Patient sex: M
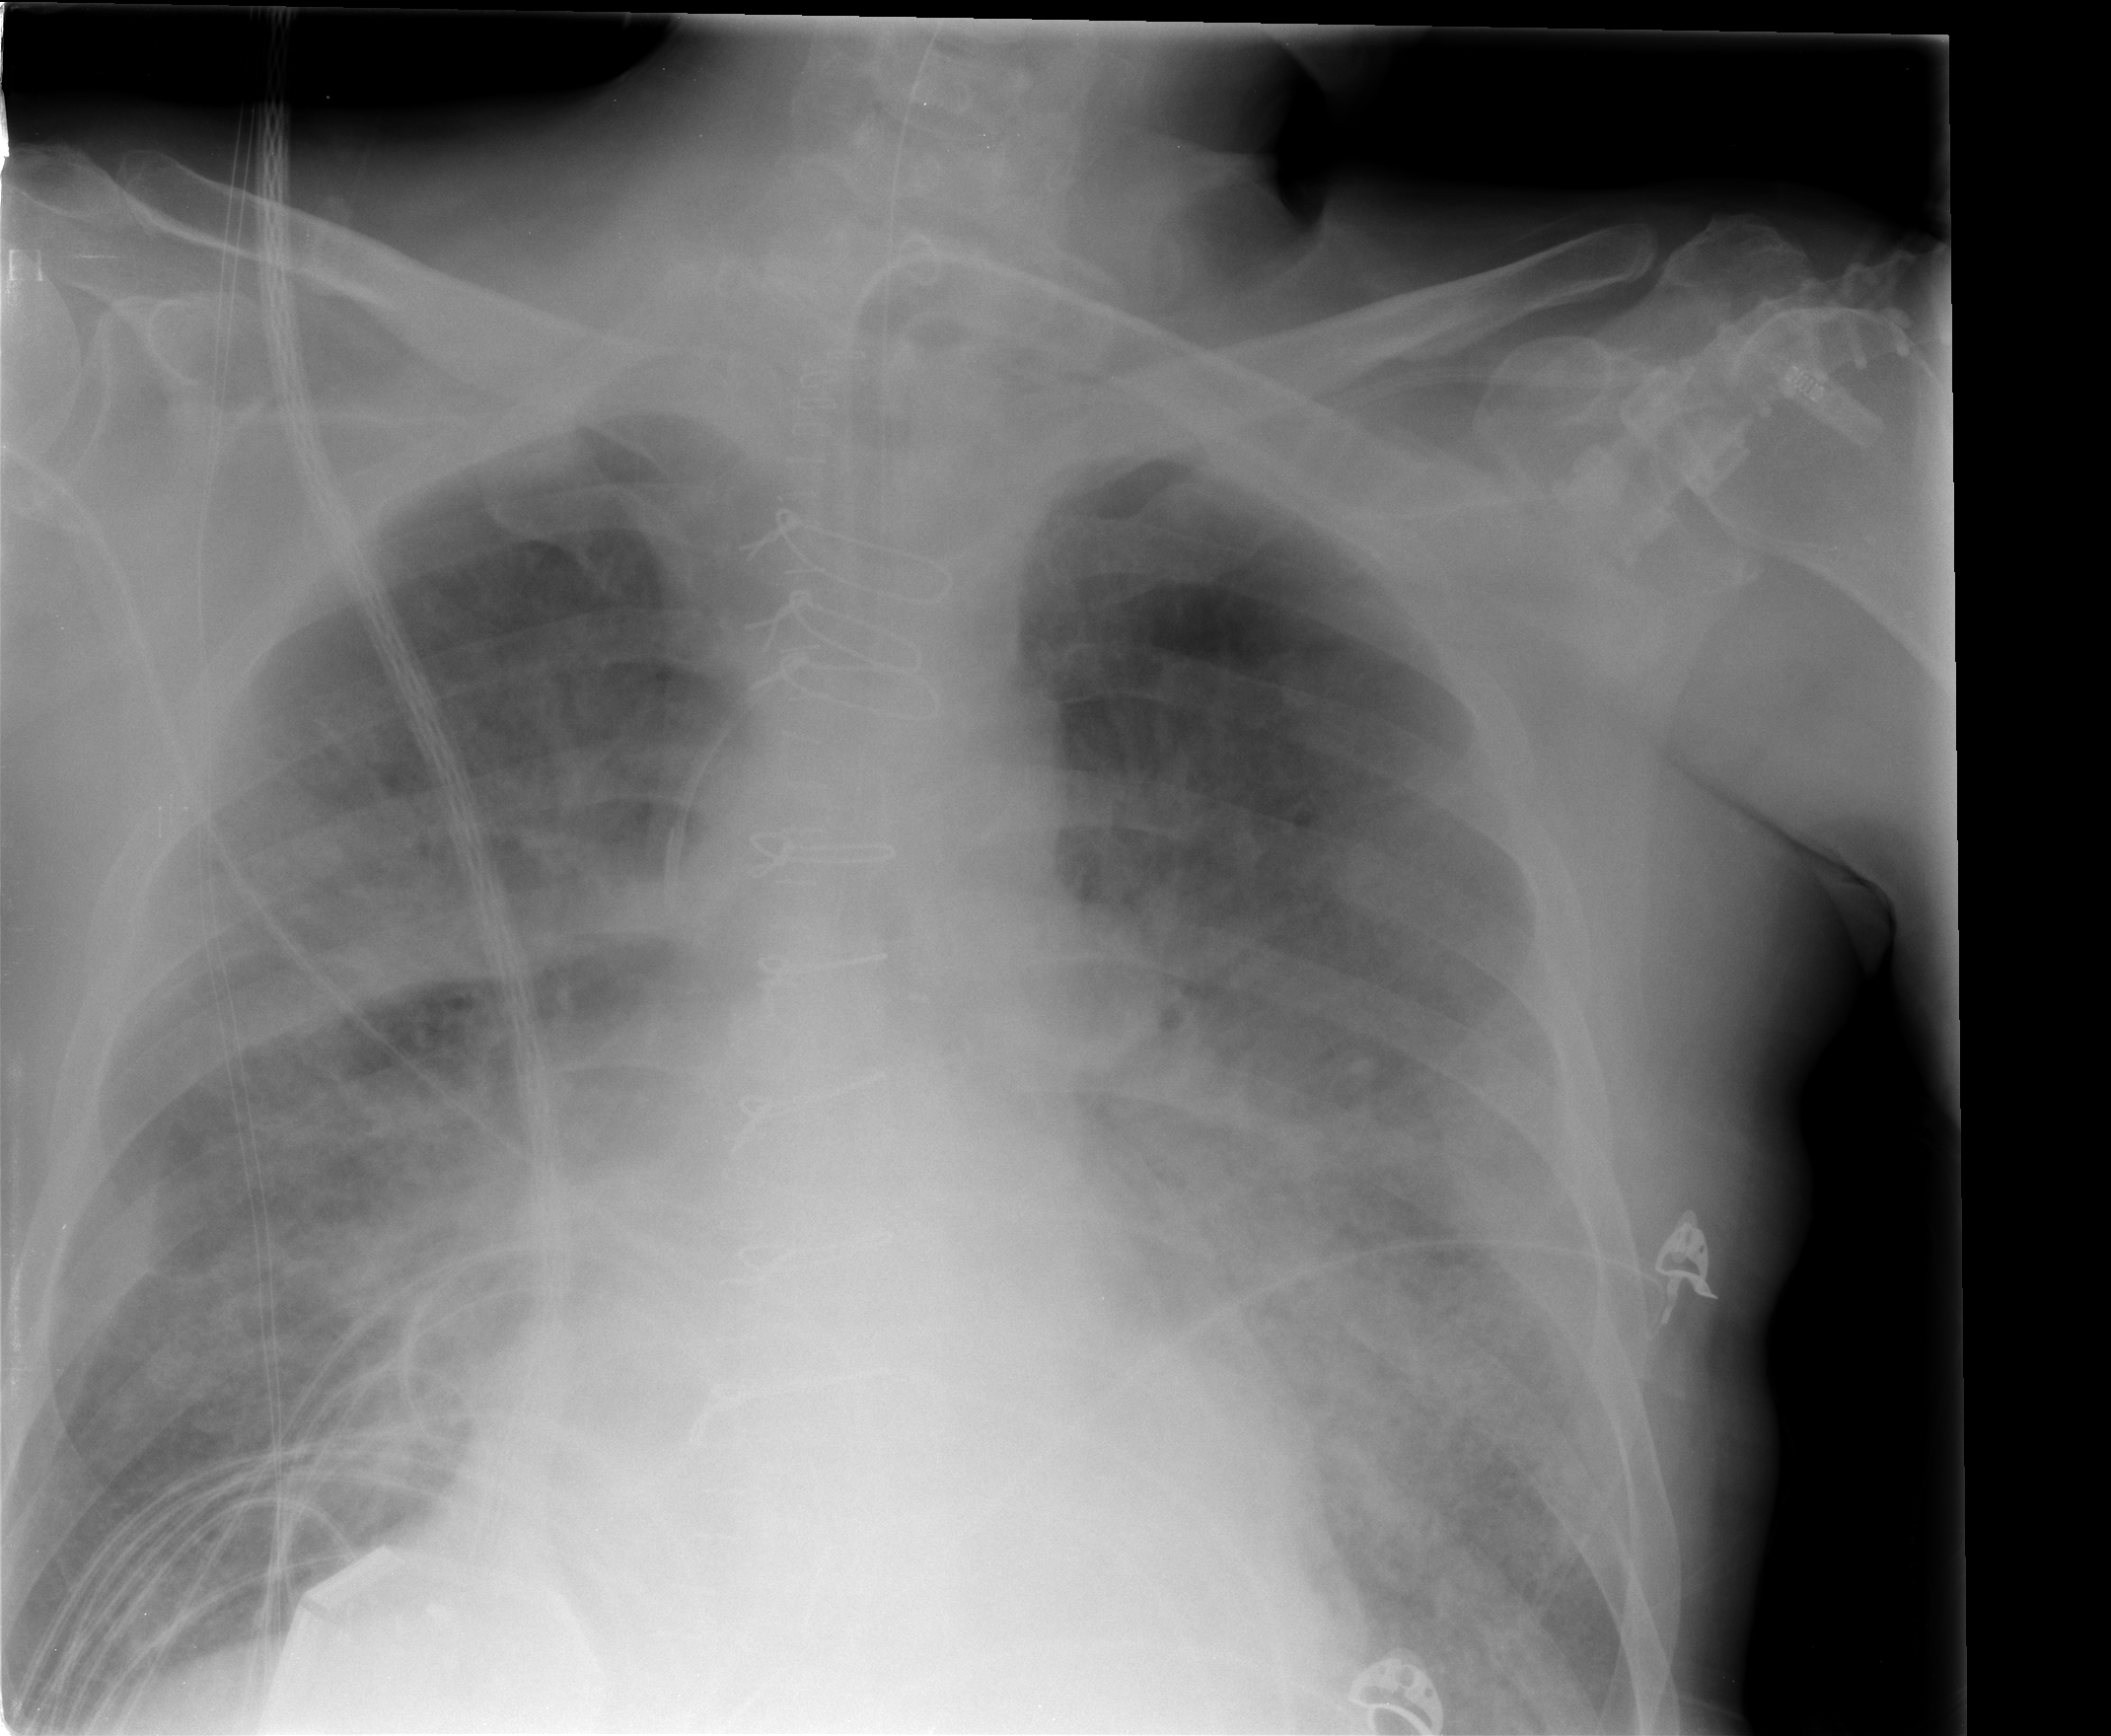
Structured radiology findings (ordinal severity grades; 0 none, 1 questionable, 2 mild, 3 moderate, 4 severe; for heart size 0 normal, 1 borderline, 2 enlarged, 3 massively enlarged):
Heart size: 0
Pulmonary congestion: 3
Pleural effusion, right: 0
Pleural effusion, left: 0
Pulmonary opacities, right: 3
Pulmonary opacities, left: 3
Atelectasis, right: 3
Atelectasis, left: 3